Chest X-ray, AP view. Patient: 52 years old, sex M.
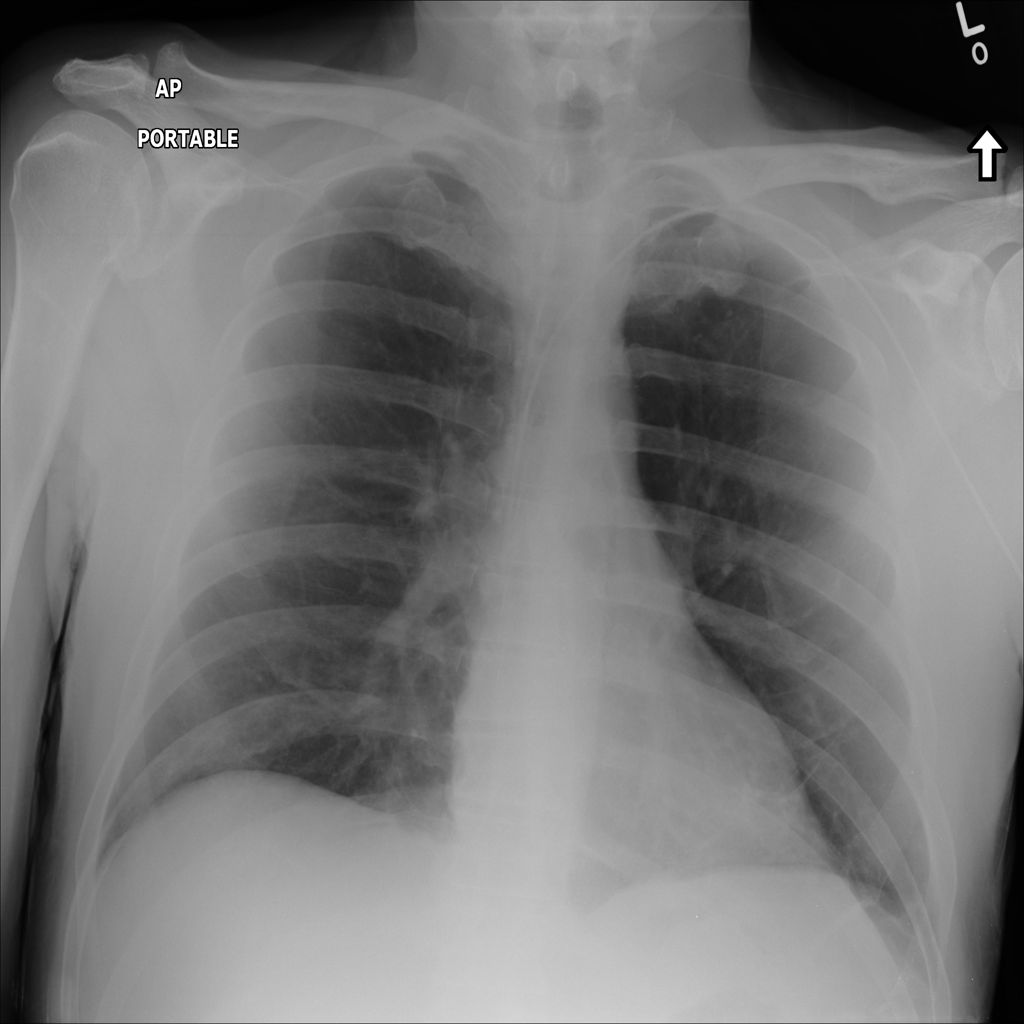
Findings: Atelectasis